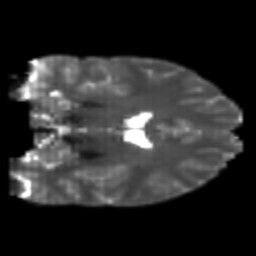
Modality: T2w
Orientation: coronal
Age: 21
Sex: male
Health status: healthy
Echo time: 0.074 s